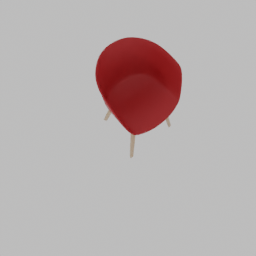
Label: furniture